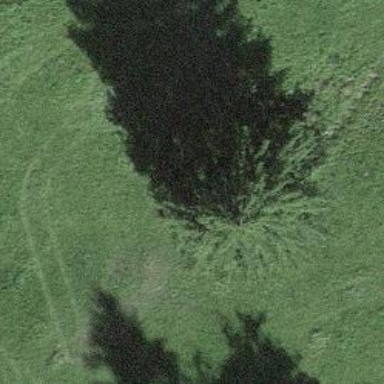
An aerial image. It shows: Beautiful tree in nature.